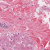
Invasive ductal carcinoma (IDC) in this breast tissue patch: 0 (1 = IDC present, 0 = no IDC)